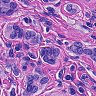
Metastatic tissue present: yes